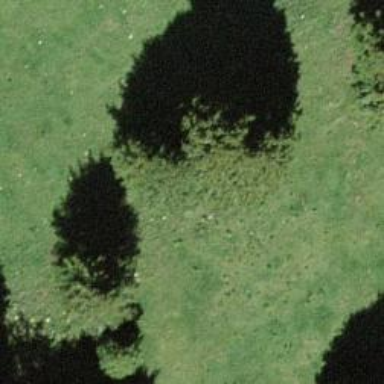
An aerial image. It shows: Needle-leaved tree in nature.